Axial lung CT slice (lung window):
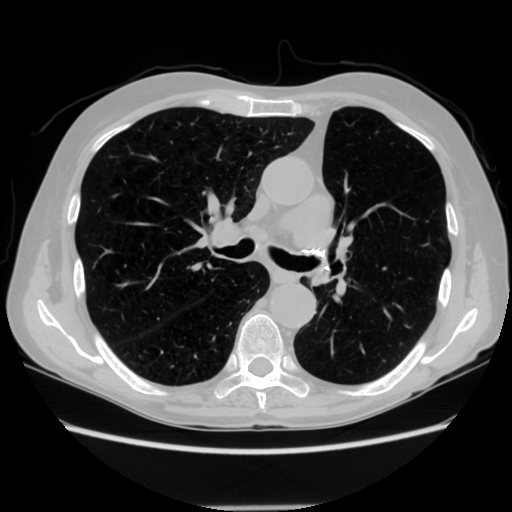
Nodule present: no